Aerial crown-view tile of a tropical tree (Barro Colorado Island, Panama), acquired 20250217:
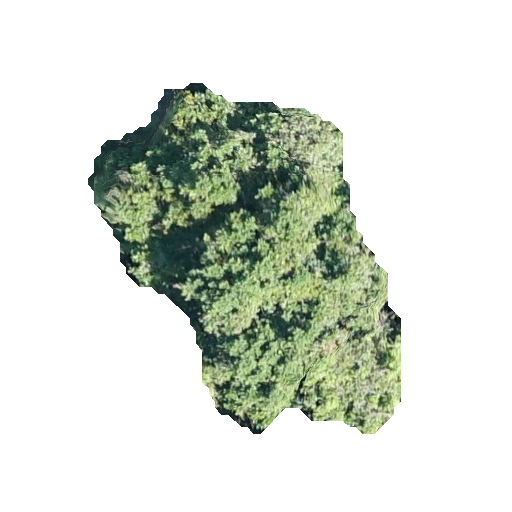
Species: Calophyllum longifolium
GBIF accepted scientific name: Calophyllum longifolium
Crown area: 103.617 m²